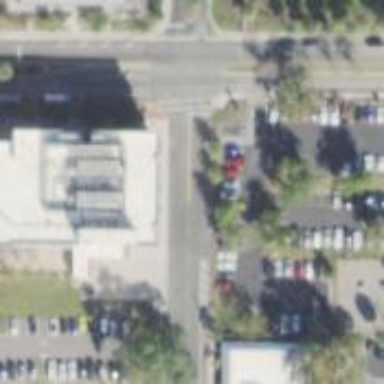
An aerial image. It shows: Parking space.